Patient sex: M
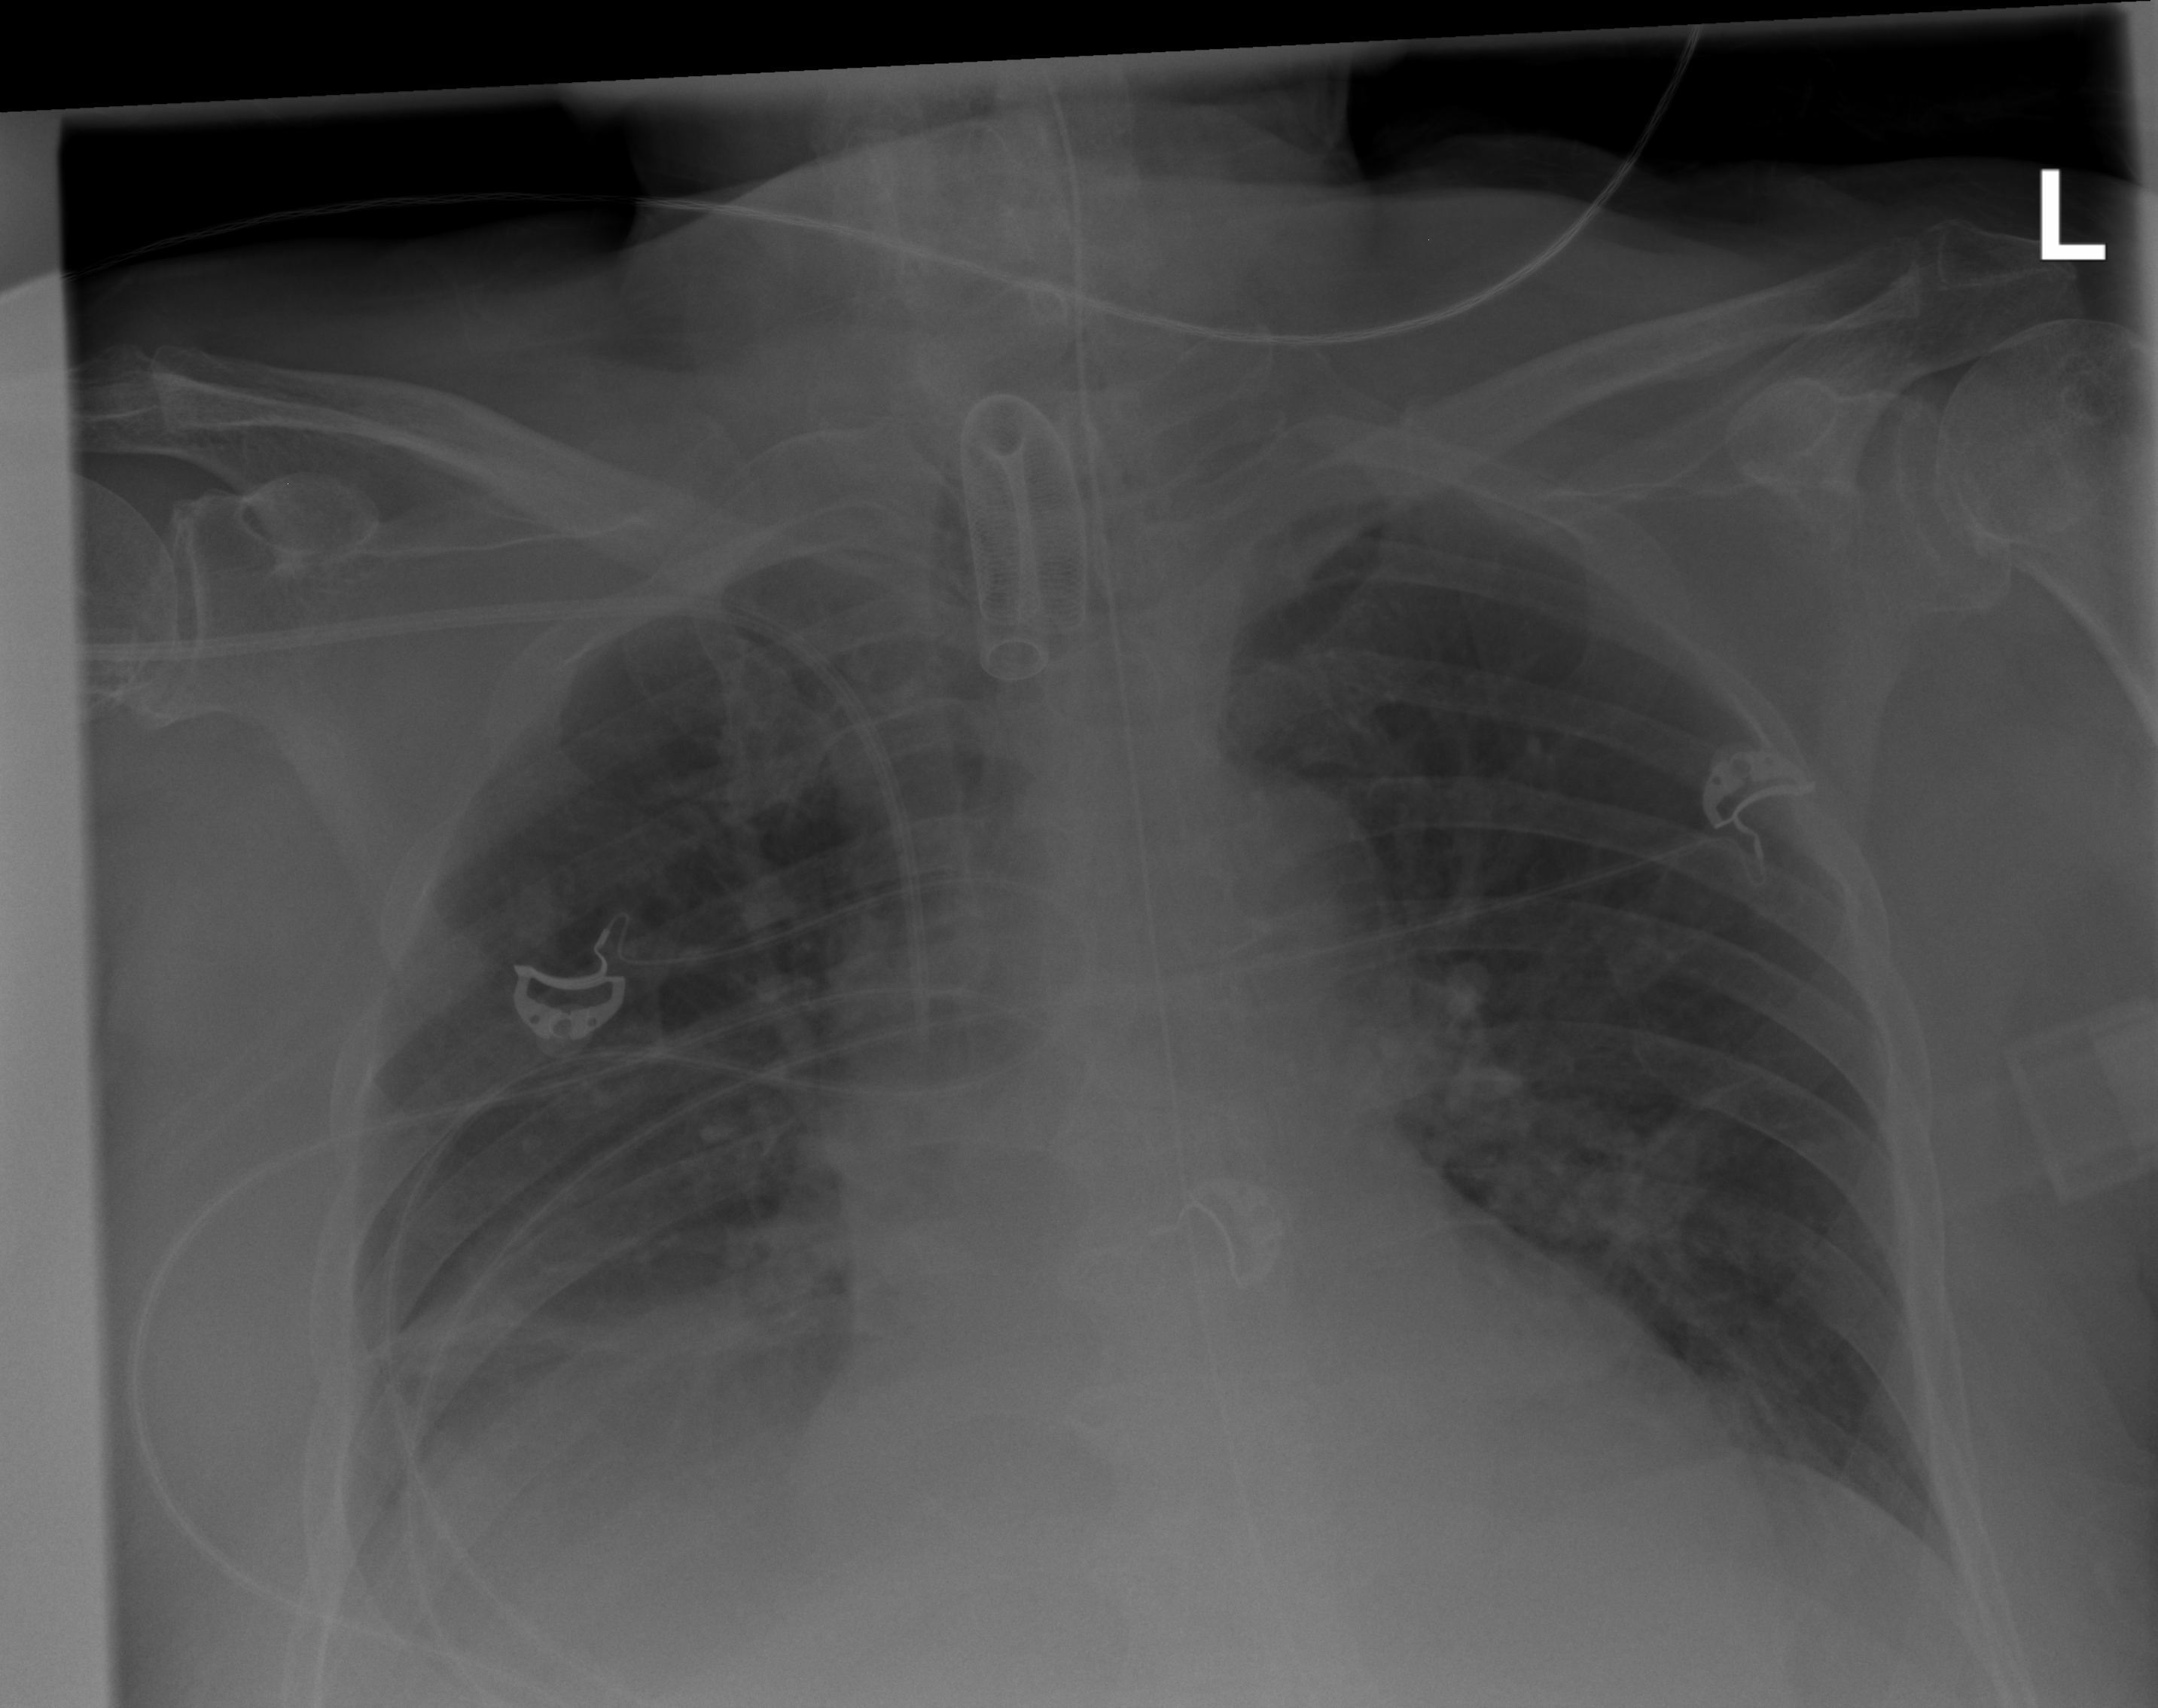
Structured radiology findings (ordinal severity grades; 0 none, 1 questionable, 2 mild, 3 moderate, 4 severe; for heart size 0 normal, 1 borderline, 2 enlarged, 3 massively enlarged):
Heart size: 2
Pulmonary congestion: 1
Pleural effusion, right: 2
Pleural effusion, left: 0
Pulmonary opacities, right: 0
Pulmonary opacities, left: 0
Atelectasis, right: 2
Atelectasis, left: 2